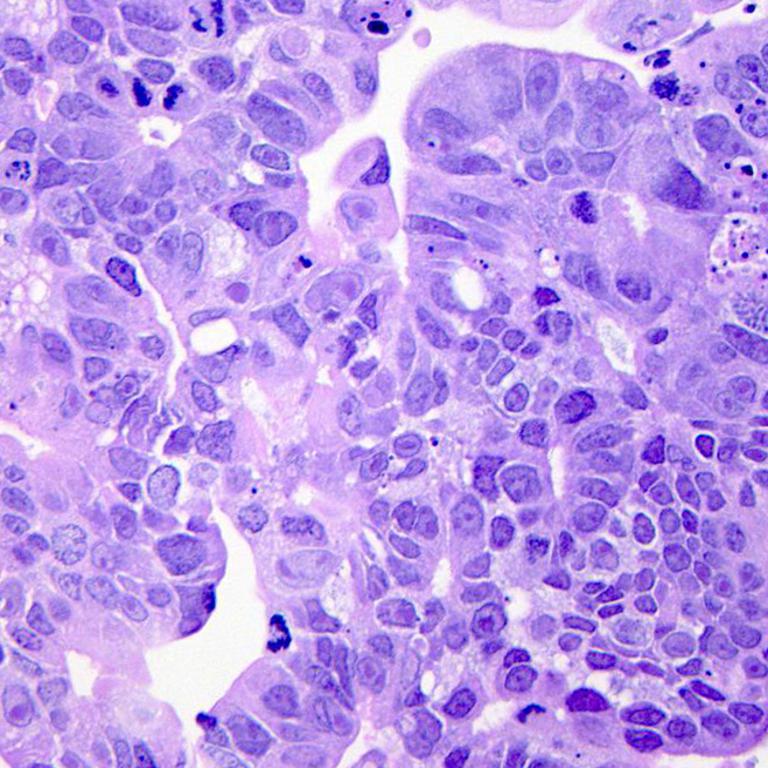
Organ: colon
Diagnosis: adenocarcinomas